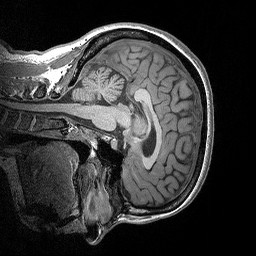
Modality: T1w
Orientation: sagittal
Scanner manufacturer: siemens
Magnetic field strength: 3 T
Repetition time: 2.3 s
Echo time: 0.00298 s